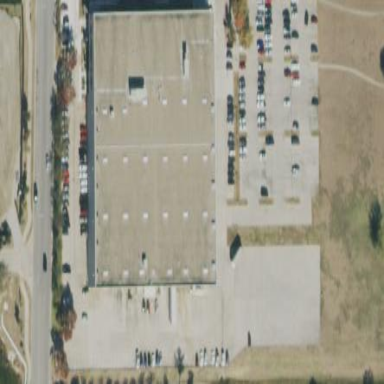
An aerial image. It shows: Building.